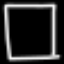
Label: square